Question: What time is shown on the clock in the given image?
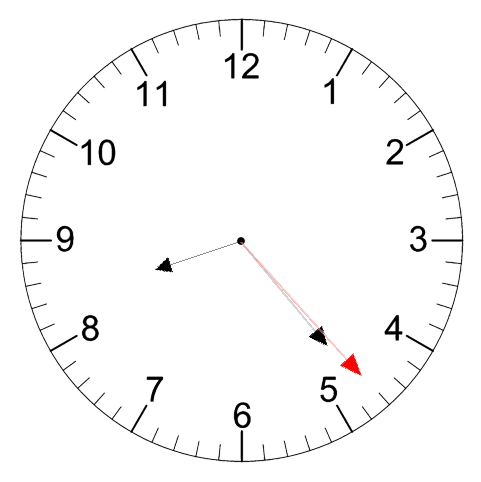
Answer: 08:23:23